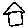
Label: house